Question: I have setup a link to share on facebook, this way:
'''
var points=0;
points = update_points(points)
document.getElementById("share-link").innerHTML='<a id="facebook-share" href="http://www.facebook.com/sharer.php?&p[url]=http://www.example.com/index.php?score='+points+'" target="_blank">Facebook</a>
'''
I used javacript to build the link because the url to share depend on score obtained.
So this is working perfectly on desktop browsers (Safari, Firefox, Chrome, IE, etc..). The problem is only with mobile devices. The link doesn't work at all. Actually the link sent to sharer through mobile devices is something like "http://":

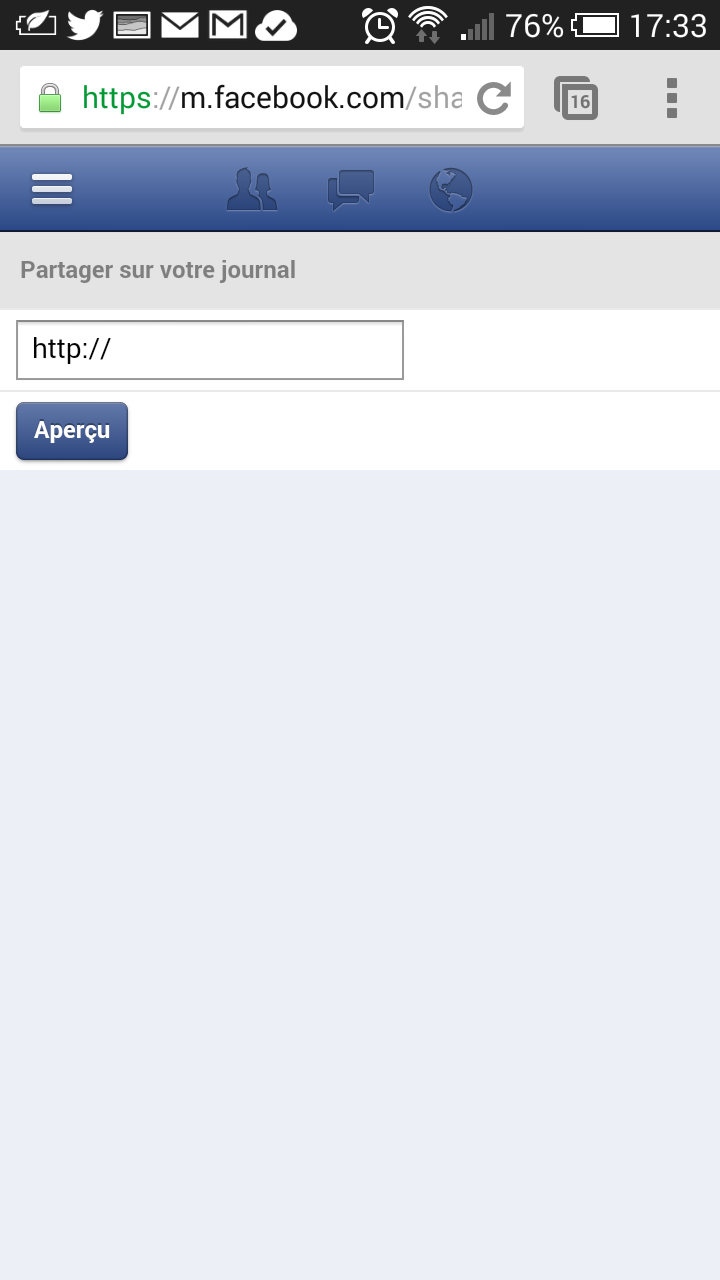
Answer: I managed to solve the issue by changing the url like that:
'''
document.getElementById("share-link").innerHTML='<a id="facebook-share" href="http://www.facebook.com/sharer.php?u=http://www.example.com/index.php?score='+points+'" target="_blank">Facebook</a>
'''
So the problem seems to be the "&p[url]" in url (that is working well on all desktop browsers):
'''
http://www.facebook.com/sharer.php?&p[url]=
'''
You may then prefer this approach which seems less buggy:
'''
http://www.facebook.com/sharer.php?u=
'''